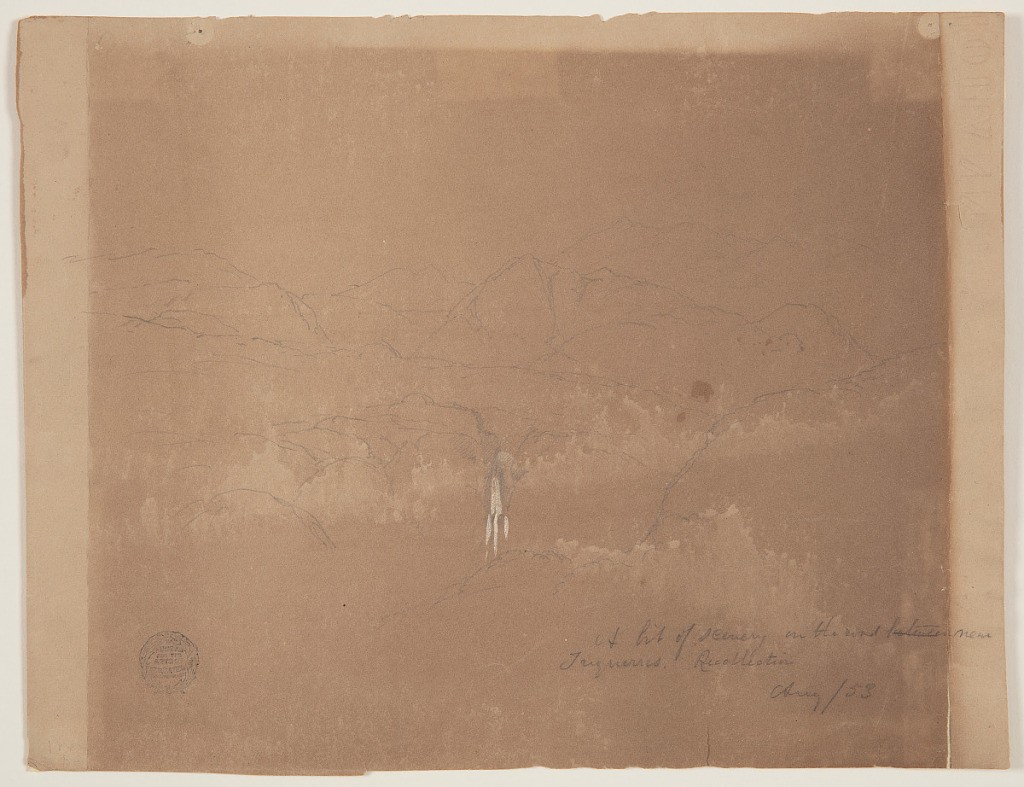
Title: Mountainous Landscape with a Waterfall, near Tuquerres, Colombia
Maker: Frederic Edwin Church, American, 1826–1900
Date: August 1853
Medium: Graphite, brush and white gouache on tan wove paper
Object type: Drawing
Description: Landscape sketch showing view of mountainous landscape with a waterfall near Tuquerres, Colombia. Ridge in foreground at right frames waterfall in middle distance at center. Beyond, rugged mountains grow ever taller as they extend toward the horizon.